Interaction volume radius: 10 \u00c5
Interaction volume height: 15 \u00c5
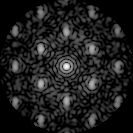
Disorder parameter: 0.4335